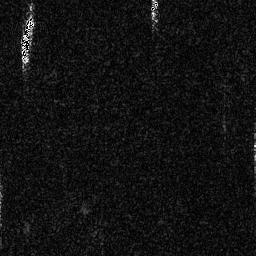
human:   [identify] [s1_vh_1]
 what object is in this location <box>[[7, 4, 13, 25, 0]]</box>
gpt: <ref>1 medium ship at the top left</ref>